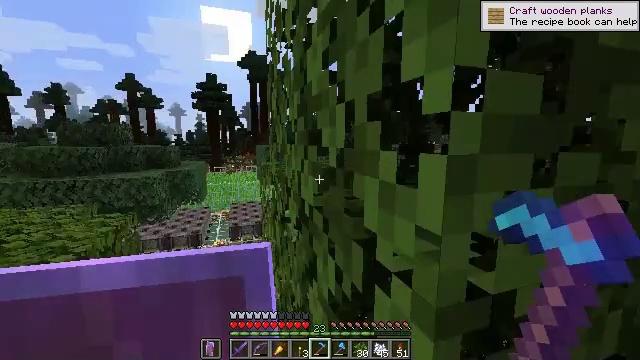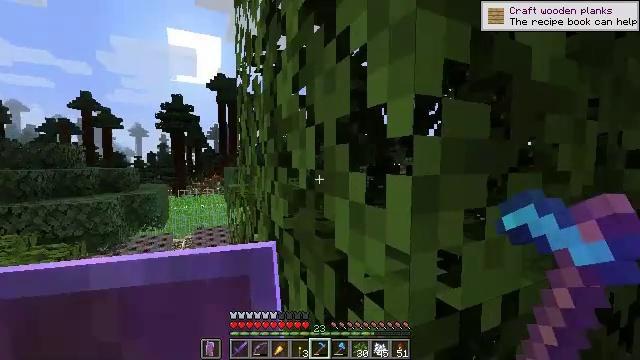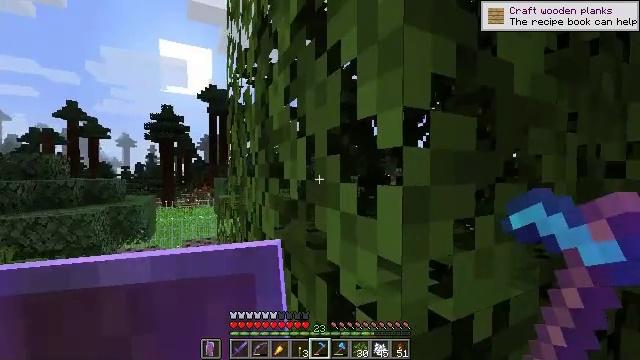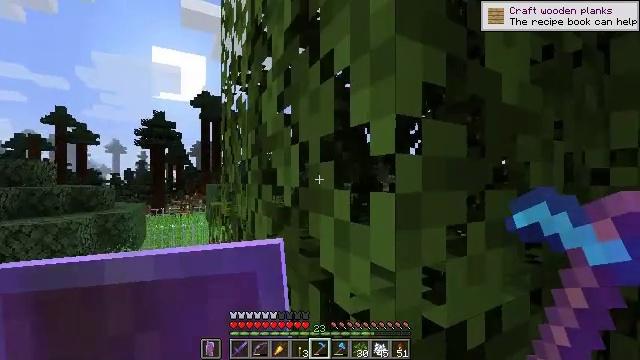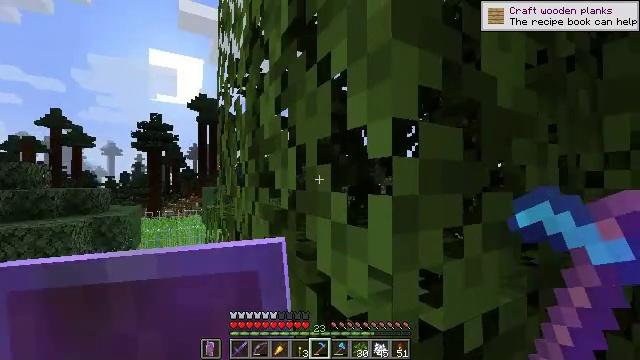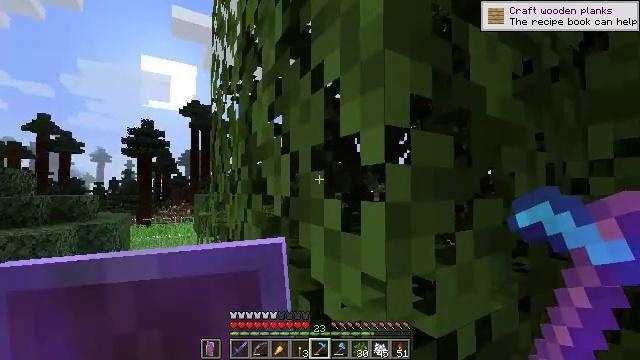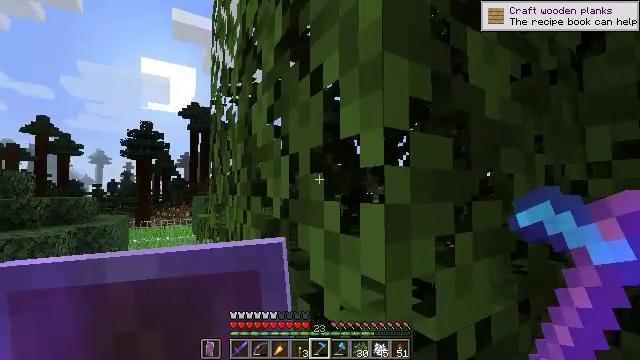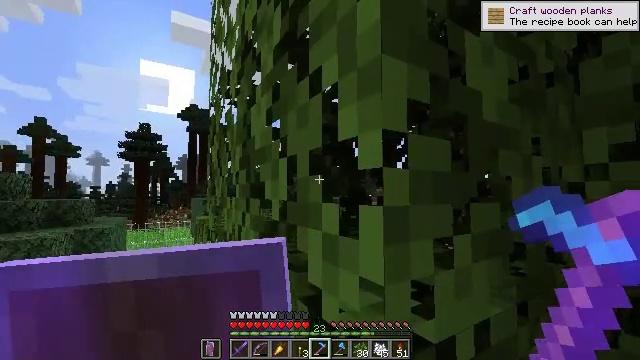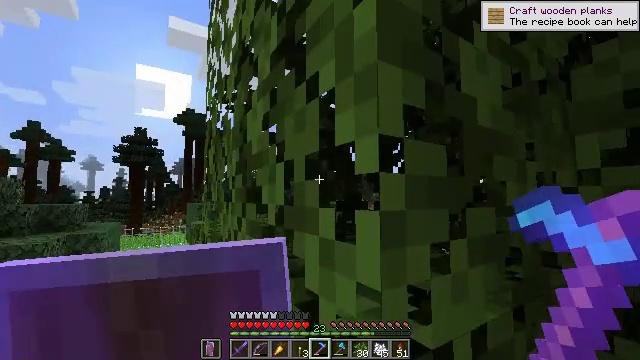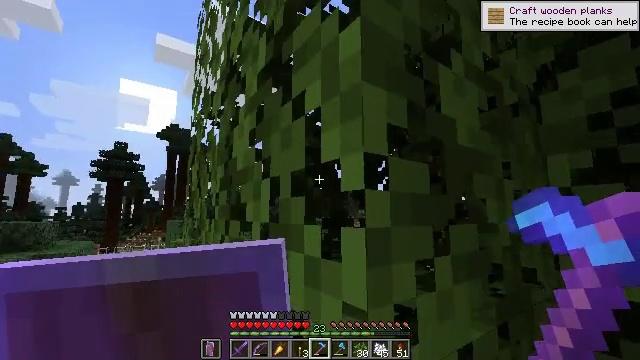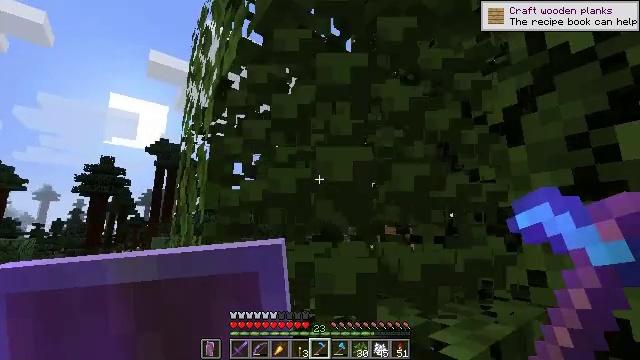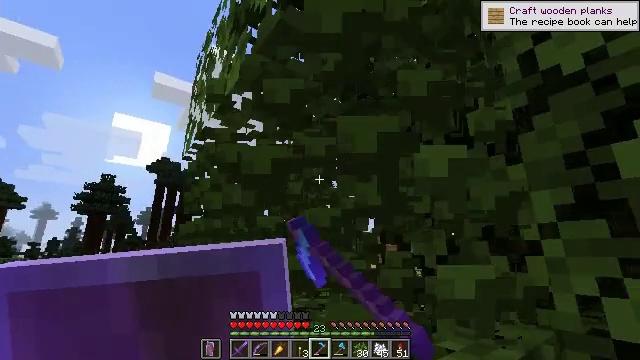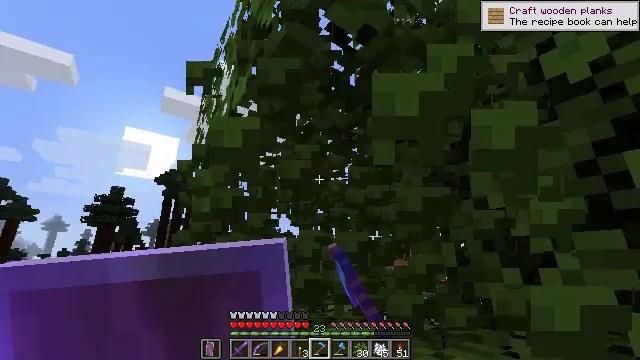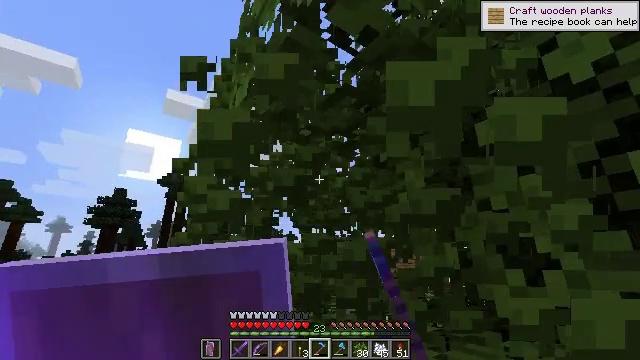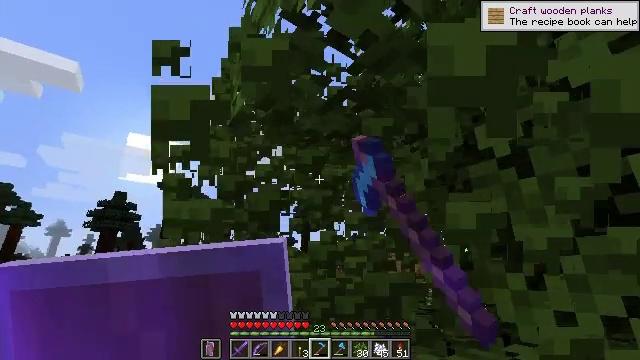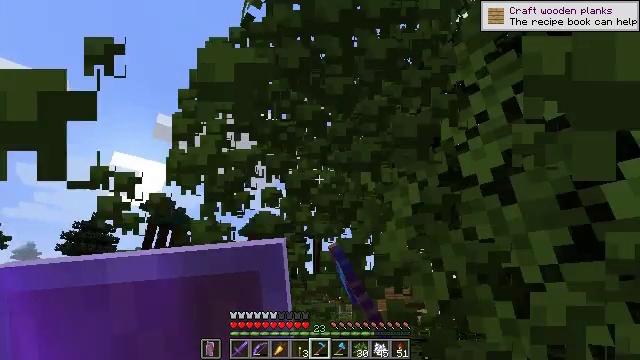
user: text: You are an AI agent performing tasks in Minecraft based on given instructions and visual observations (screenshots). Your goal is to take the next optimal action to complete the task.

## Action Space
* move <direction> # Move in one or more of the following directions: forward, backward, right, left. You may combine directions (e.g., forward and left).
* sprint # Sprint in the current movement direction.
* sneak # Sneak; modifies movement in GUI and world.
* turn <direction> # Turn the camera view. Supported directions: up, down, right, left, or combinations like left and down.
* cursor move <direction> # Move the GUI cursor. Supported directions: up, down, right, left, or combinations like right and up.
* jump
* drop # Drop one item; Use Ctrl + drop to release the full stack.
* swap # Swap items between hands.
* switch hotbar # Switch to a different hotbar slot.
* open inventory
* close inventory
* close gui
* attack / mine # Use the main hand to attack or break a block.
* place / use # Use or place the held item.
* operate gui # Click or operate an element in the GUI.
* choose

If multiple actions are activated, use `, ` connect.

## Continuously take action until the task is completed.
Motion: motion action
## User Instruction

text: Remove oak leaves from branches.
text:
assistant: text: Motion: sneak, turn right and up
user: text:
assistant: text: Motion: sneak, turn right and up
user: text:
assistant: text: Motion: sneak, turn right and up
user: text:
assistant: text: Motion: sneak
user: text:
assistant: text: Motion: sneak, turn right and up
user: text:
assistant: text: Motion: sneak
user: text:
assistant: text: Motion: sneak
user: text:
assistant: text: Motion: sneak, turn up
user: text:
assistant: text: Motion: sneak, turn right and up
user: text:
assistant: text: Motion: sneak, turn right and up, attack / mine
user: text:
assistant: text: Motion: sneak, turn up, attack / mine
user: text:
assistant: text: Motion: sneak, turn left and up, attack / mine
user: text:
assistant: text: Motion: sneak, attack / mine
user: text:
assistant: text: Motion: sneak, attack / mine
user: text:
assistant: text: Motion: sneak, turn right and up, attack / mine
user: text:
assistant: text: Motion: sneak, turn right and up, attack / mine
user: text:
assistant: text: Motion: sneak, turn right and up, attack / mine
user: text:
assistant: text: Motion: sneak, turn right and up, attack / mine
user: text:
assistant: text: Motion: sneak, turn right and up, attack / mine
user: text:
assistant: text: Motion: sneak, turn right and up, attack / mine
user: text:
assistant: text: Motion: sneak, turn right, attack / mine
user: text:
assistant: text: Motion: sneak, attack / mine
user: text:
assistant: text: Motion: sneak, attack / mine
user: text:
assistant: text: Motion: sneak, turn right, attack / mine
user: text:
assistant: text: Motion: sneak, turn right, attack / mine
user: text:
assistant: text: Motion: sneak, turn right, attack / mine
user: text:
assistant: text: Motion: sneak, attack / mine
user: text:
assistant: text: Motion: sneak, attack / mine
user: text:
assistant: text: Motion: sneak, turn right, attack / mine
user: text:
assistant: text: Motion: sneak, turn right, attack / mine